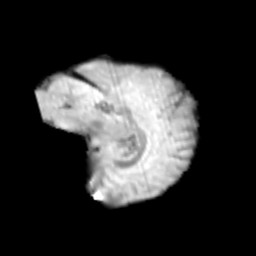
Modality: T2w
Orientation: sagittal
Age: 12
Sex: male
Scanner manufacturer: siemens
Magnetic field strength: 3 T
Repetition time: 3.8 s
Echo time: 0.07 s